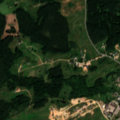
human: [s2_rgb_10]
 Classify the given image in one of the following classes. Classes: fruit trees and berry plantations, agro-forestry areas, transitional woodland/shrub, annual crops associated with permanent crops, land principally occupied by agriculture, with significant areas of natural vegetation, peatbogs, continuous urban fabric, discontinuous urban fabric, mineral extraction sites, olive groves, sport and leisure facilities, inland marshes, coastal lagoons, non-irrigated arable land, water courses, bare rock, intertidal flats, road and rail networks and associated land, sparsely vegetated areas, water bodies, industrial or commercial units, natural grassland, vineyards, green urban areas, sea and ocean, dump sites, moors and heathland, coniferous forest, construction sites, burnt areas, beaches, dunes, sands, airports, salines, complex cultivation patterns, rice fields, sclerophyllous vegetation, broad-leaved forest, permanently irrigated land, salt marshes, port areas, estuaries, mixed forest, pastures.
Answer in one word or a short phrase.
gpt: discontinuous urban fabric, pastures, complex cultivation patterns, mixed forest